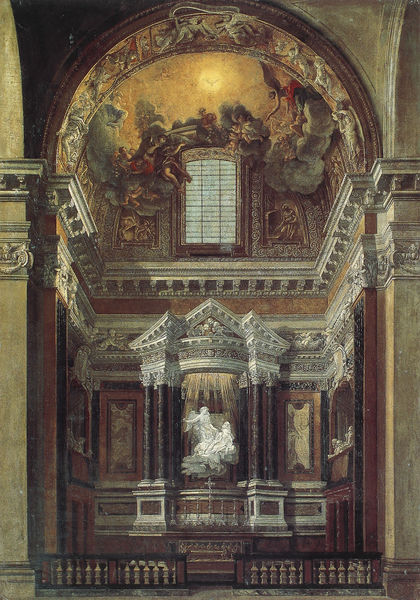
Titel: La Cappella Cornaro in Santa Maria della Vittoria
Künstler: Guido Ubaldo Abbatini
Institution: Schwerin, Staatliches Museum
Schlagwörter: gemälde, wolken, fenster, marmor, säulen, weiss, barock, kirche, sonne, engel, skulptur, rundbogen, kuppel, plastik, foto, gewölbe, kreuz, strahlen, altar, kapelle, ballustrade, verzückung der heiligen teresa